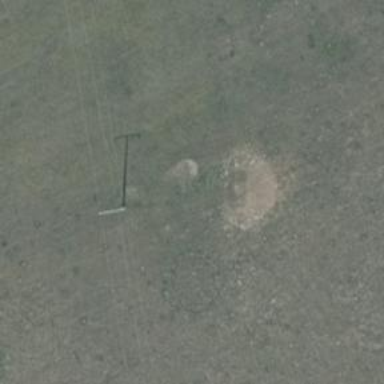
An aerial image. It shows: Minor power line.